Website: slack
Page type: account-dashboard
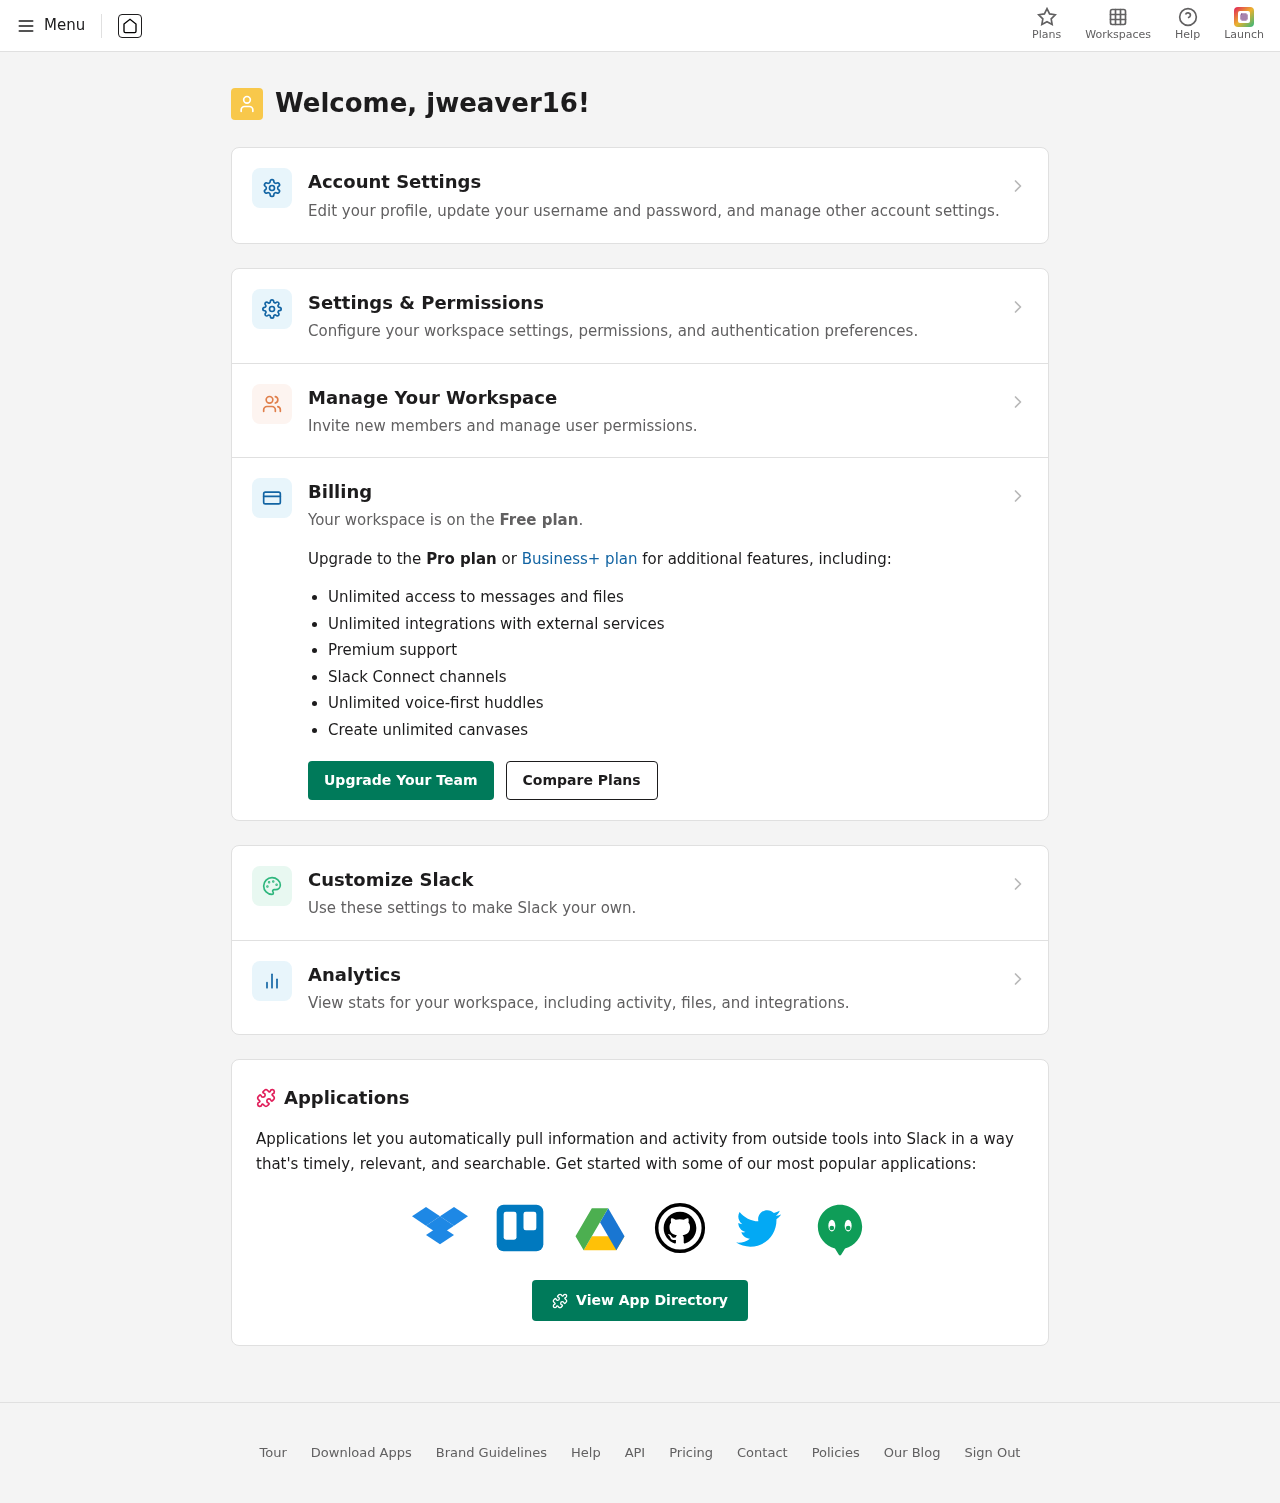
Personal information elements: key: PII_LOGIN_USERNAME
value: jweaver16